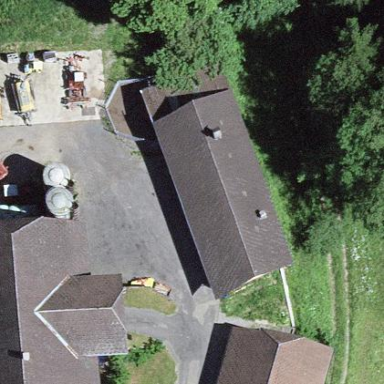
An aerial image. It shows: Farm building.